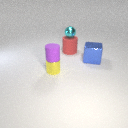
small purple rubber cylinder above small yellow metal cylinder